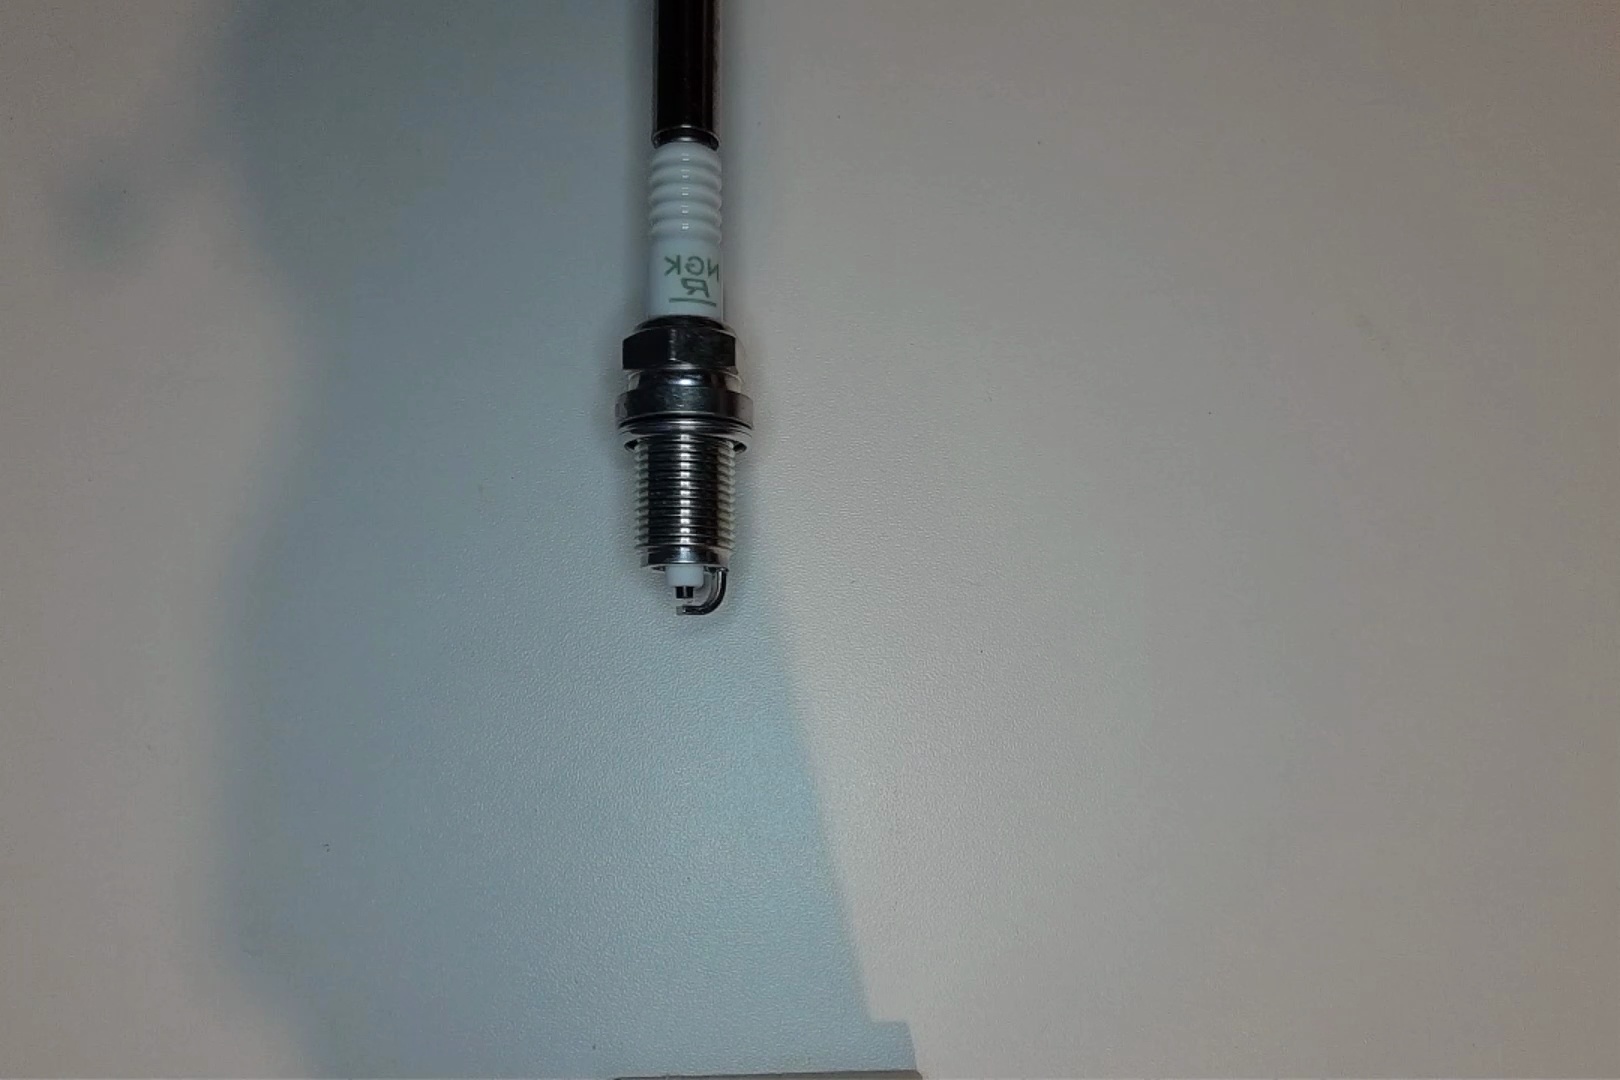
Label: no anomaly